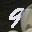
Label: 9